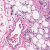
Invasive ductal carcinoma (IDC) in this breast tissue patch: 0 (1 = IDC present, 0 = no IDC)